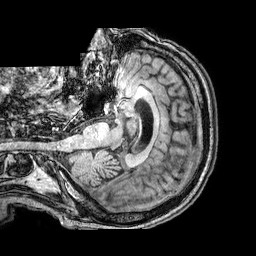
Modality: T1w
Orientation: axial
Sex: male
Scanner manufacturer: philips
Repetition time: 0.008156 s
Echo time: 0.00376 s